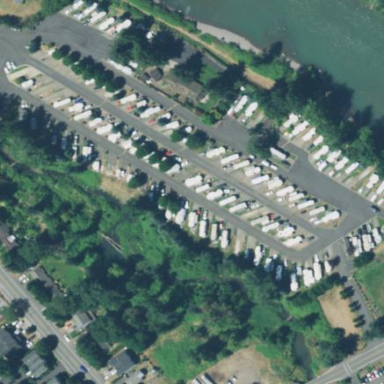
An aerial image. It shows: Caravan site for tourism.